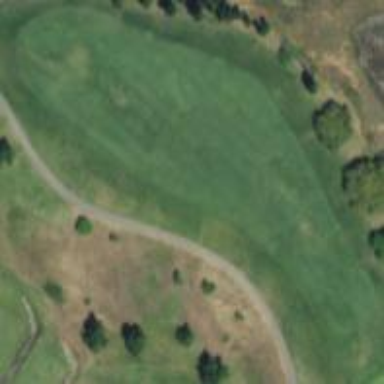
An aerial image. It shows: Grassy area designated as golf fairway.